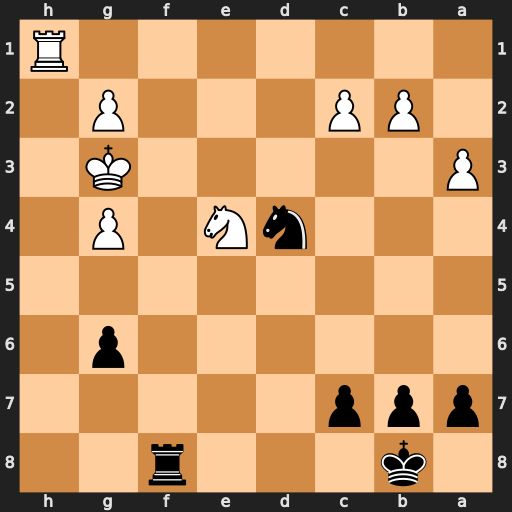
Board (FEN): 1k3r2/ppp5/6p1/8/3nN1P1/P5K1/1PP3P1/7R
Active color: b
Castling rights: -
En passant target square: -
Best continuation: Ne2+ Kh4 Rh8+ Kg5 Rxh1